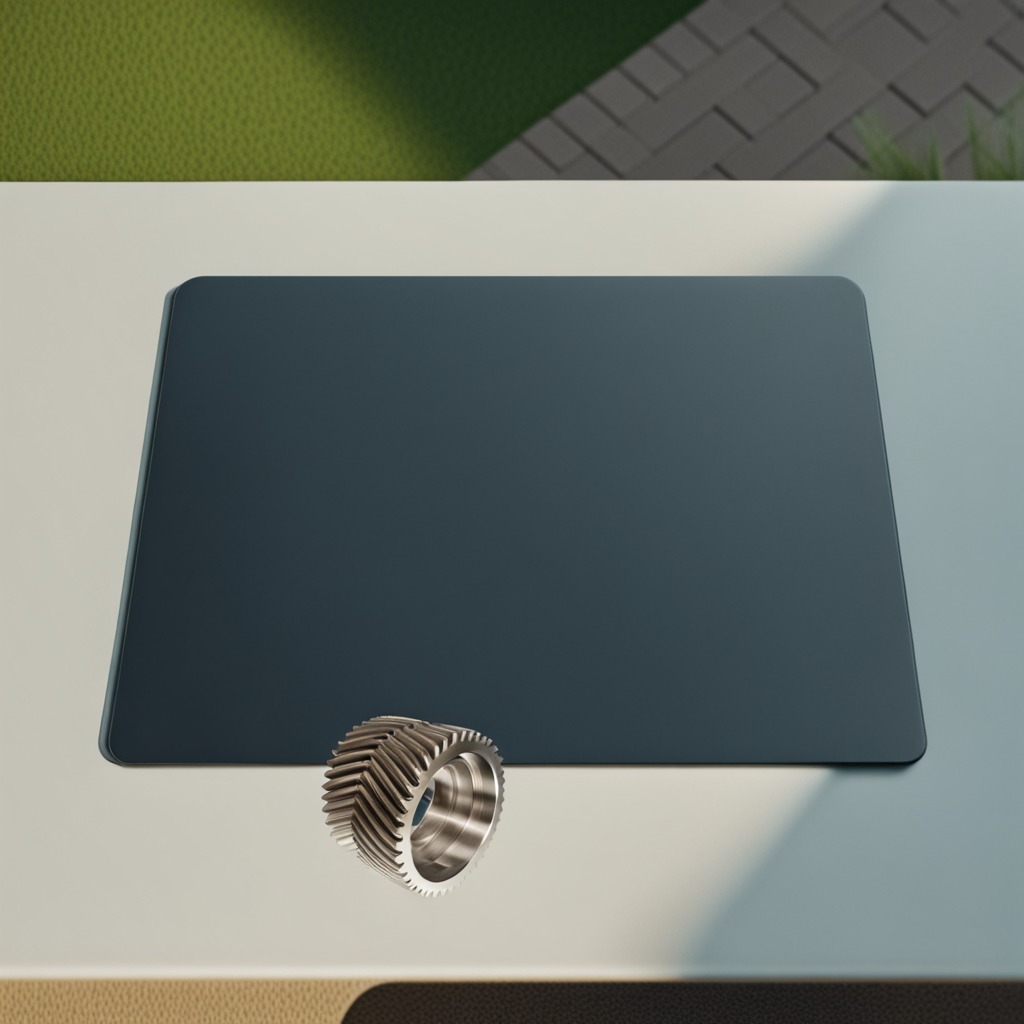
A steel gear with teeth is lying on a clean utility table in a temporary outdoor tool station afternoon light present textured surface